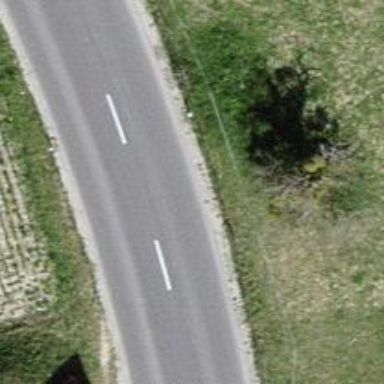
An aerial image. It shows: Tertiary road.